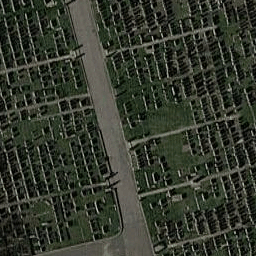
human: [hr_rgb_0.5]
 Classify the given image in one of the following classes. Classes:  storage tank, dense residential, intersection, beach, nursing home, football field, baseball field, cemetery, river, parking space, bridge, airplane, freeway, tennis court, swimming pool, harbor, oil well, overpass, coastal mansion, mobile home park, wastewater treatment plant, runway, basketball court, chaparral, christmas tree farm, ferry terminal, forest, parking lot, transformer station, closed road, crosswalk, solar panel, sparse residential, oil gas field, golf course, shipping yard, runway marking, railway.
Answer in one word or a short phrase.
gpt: cemetery